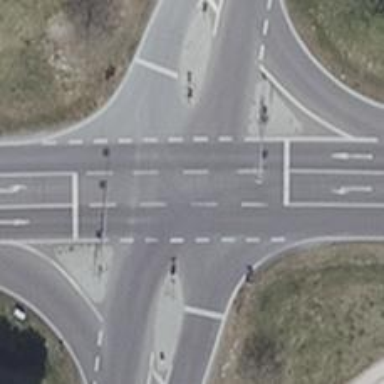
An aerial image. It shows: Road with traffic signals.